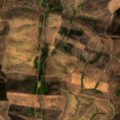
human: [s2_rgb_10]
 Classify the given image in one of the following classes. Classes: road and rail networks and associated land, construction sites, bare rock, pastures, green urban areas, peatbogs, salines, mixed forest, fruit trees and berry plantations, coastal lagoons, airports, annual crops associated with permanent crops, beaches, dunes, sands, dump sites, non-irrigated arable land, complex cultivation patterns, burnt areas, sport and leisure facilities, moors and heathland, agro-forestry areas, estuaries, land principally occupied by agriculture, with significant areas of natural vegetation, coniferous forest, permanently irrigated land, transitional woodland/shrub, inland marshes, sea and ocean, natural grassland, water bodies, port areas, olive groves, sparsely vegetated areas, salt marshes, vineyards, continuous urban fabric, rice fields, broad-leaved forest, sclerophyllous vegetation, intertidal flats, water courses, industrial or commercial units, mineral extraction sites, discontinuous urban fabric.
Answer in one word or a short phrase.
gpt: broad-leaved forest, transitional woodland/shrub